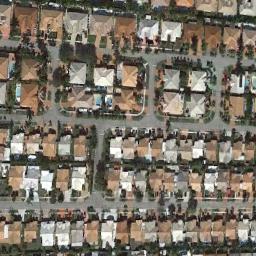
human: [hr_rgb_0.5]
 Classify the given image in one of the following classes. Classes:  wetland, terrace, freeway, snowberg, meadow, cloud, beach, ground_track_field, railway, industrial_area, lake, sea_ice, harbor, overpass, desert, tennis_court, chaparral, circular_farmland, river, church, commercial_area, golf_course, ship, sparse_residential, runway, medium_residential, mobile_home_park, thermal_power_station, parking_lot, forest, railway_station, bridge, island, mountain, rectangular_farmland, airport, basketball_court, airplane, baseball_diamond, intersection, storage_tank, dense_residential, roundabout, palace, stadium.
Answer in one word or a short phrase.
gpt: dense_residential